Frequency: 55000
Velocity: 0,1705
Power: 14,8
Pulse duration: 0,0000001
Pass count: 1
Magnification: 10
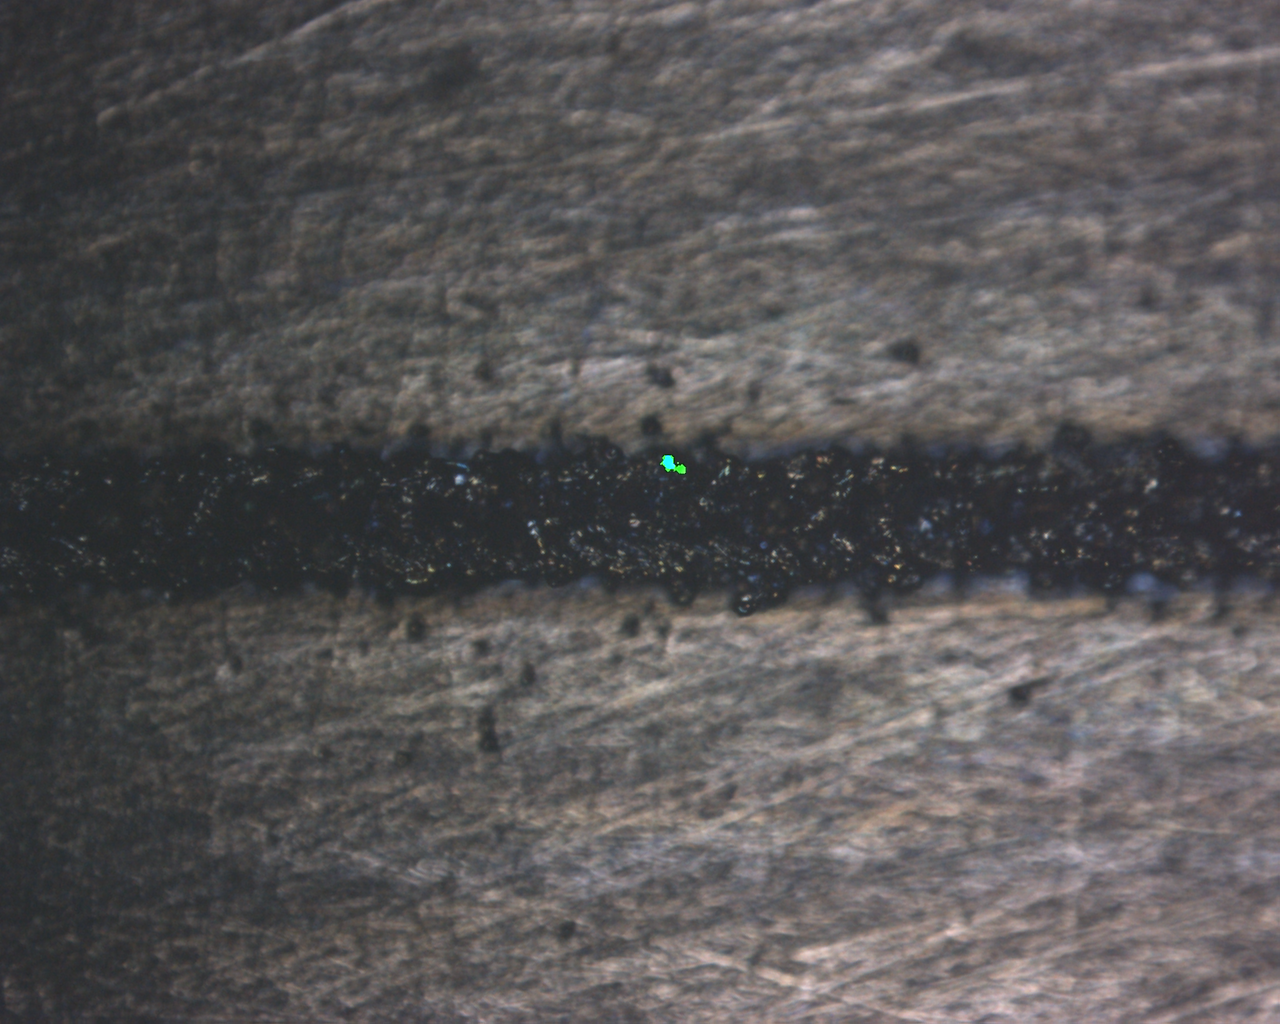
Measured width: 151.078
Other width: 42.7819